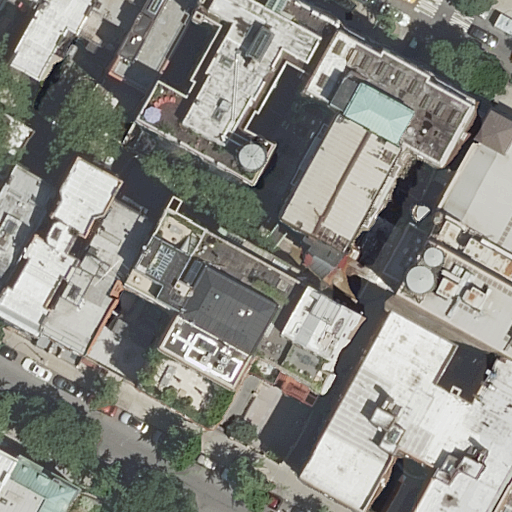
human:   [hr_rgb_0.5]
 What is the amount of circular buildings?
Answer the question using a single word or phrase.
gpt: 0

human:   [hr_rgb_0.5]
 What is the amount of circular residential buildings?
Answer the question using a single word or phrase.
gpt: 0

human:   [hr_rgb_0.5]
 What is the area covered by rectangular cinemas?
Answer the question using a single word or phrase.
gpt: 0m2

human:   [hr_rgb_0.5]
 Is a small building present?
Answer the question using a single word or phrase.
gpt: yes

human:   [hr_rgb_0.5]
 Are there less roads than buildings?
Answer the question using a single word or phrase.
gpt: yes

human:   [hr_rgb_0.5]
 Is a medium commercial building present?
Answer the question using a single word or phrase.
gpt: no

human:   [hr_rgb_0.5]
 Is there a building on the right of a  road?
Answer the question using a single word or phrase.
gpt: yes

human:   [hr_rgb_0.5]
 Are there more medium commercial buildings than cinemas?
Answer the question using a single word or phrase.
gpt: no

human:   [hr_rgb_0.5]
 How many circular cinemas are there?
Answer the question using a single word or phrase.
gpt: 0

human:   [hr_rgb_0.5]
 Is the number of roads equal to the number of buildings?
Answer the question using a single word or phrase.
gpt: no

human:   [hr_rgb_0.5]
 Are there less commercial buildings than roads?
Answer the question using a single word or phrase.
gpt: yes

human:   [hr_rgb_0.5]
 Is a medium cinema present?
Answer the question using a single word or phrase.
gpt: no

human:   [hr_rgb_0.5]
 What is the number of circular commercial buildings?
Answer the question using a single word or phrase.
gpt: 0

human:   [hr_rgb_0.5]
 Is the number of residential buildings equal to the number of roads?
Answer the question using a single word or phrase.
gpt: no

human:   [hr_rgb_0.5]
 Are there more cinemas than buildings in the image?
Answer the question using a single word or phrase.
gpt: no

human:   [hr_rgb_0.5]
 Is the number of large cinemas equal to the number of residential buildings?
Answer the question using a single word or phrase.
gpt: no

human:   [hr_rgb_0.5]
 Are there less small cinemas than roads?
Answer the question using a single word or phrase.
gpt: yes

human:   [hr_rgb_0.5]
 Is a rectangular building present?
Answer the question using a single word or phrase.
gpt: yes

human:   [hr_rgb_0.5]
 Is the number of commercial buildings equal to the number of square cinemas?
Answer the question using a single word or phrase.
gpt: yes

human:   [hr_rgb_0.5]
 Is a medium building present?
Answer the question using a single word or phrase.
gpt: yes

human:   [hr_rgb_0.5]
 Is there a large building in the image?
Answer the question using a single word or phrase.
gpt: yes

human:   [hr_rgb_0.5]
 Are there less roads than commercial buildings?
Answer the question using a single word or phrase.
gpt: no

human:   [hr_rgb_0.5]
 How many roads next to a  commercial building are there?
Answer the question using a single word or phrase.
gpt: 0

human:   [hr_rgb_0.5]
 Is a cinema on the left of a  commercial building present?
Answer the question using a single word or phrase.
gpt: no

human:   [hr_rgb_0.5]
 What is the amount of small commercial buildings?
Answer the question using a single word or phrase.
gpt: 0

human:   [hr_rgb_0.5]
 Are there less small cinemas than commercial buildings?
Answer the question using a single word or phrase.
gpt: no

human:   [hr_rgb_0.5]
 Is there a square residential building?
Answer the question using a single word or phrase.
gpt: no

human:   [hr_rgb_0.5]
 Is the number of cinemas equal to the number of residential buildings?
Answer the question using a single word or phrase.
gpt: no

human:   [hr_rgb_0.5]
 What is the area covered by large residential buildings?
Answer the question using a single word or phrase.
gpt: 4497m2

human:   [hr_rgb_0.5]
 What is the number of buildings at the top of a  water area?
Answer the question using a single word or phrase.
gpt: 0

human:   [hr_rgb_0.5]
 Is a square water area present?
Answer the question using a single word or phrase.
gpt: no

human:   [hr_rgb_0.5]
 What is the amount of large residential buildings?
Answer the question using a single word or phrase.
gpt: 5

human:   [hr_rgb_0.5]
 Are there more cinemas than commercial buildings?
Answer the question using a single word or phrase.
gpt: yes

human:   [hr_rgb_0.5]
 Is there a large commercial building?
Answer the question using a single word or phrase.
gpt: no

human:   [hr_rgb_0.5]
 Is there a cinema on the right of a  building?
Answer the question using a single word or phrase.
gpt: yes

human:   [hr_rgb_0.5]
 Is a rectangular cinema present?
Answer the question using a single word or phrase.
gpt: no